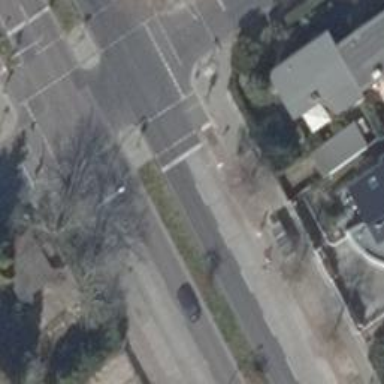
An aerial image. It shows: Road with traffic signals for signaling.